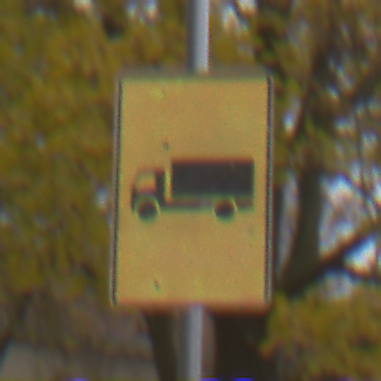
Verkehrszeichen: KFZZulaessigeGesamtmasse3Komma5TOhnePfeilsymbol
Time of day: MorningAfternoon
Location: Outdoor (Nature)
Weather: Overcast
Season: Autumn
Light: Natural